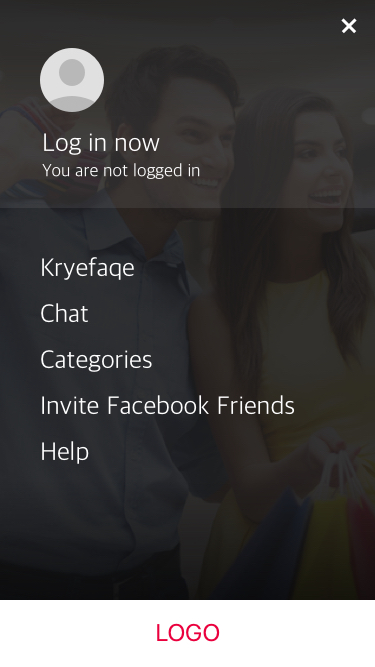
Text in this UI design:
100%
9:28 PM
CJ E&M
Search …
Titulli
Kategoria
Cmimi
Euro
Pa diskutue…
Shto Foto
Posto
Anulo
Me shume opsione
Kryefaqe
Chat
Categories Invite Facebook Friends Help
Log in now
You are not logged in
LOGO